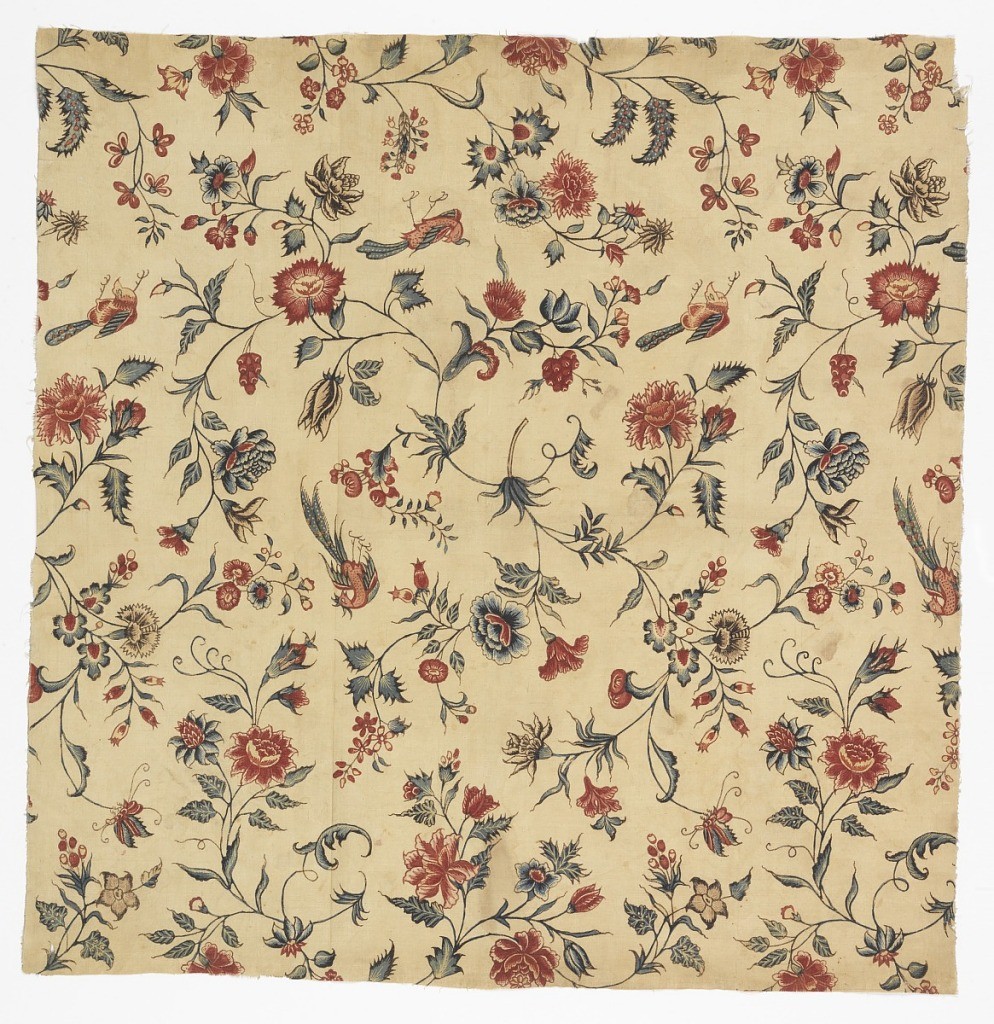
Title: Chintz
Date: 18th century
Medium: cotton Technique: mordant painted and dyed (chintz) on plain weave
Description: Scattered floral sprigs and birds. Indian adaptation of European pattern. As design is hand drawn repeat is irregular.